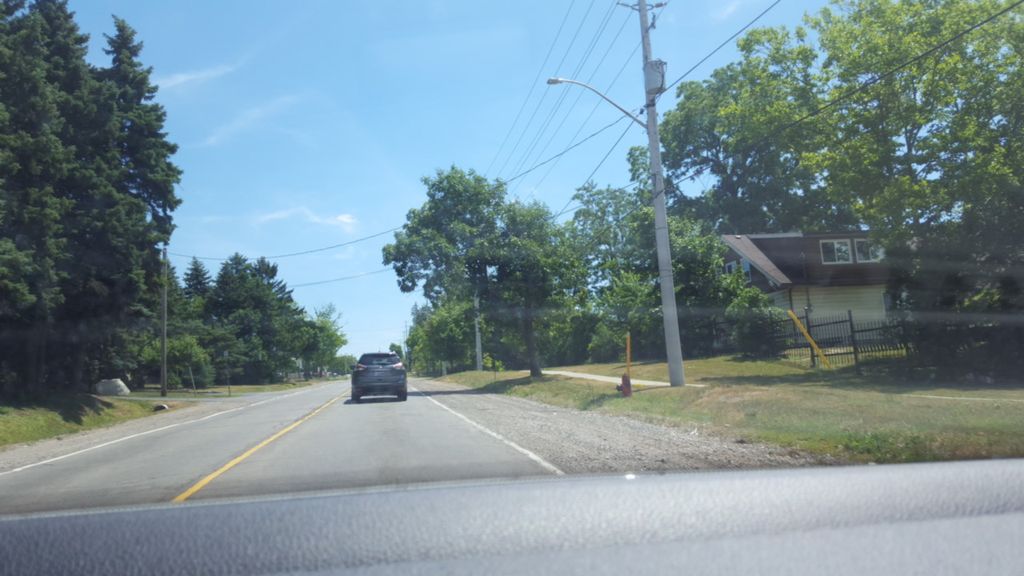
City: hamilton